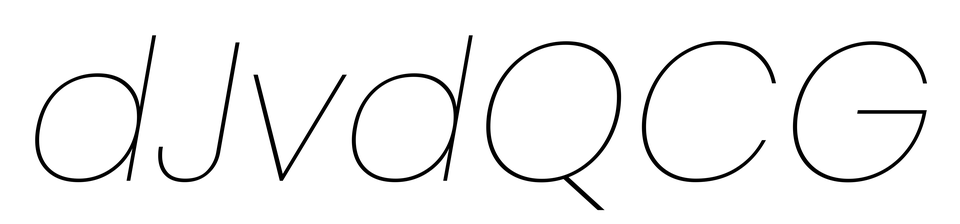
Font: Poppins-ThinItalic